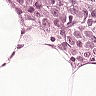
Metastatic tissue present: yes